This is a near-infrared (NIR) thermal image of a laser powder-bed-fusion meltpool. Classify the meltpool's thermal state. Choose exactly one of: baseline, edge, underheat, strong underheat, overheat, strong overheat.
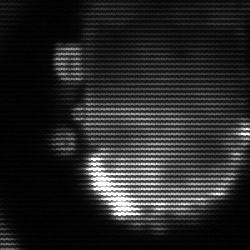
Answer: baseline